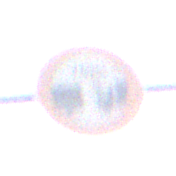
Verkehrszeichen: VerbotUnterschreitenMindestabstand
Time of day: MorningAfternoon
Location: Outdoor (Suburban)
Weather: PartlyCloudy
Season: NotSpecified
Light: Natural